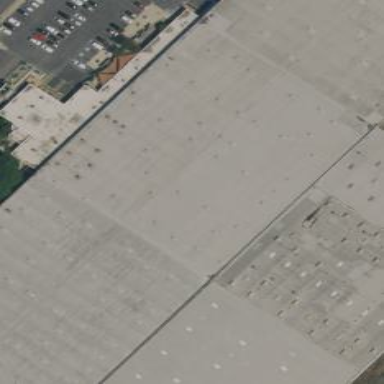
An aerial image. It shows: Factory building.